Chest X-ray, PA view. Patient: 72 years old, sex M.
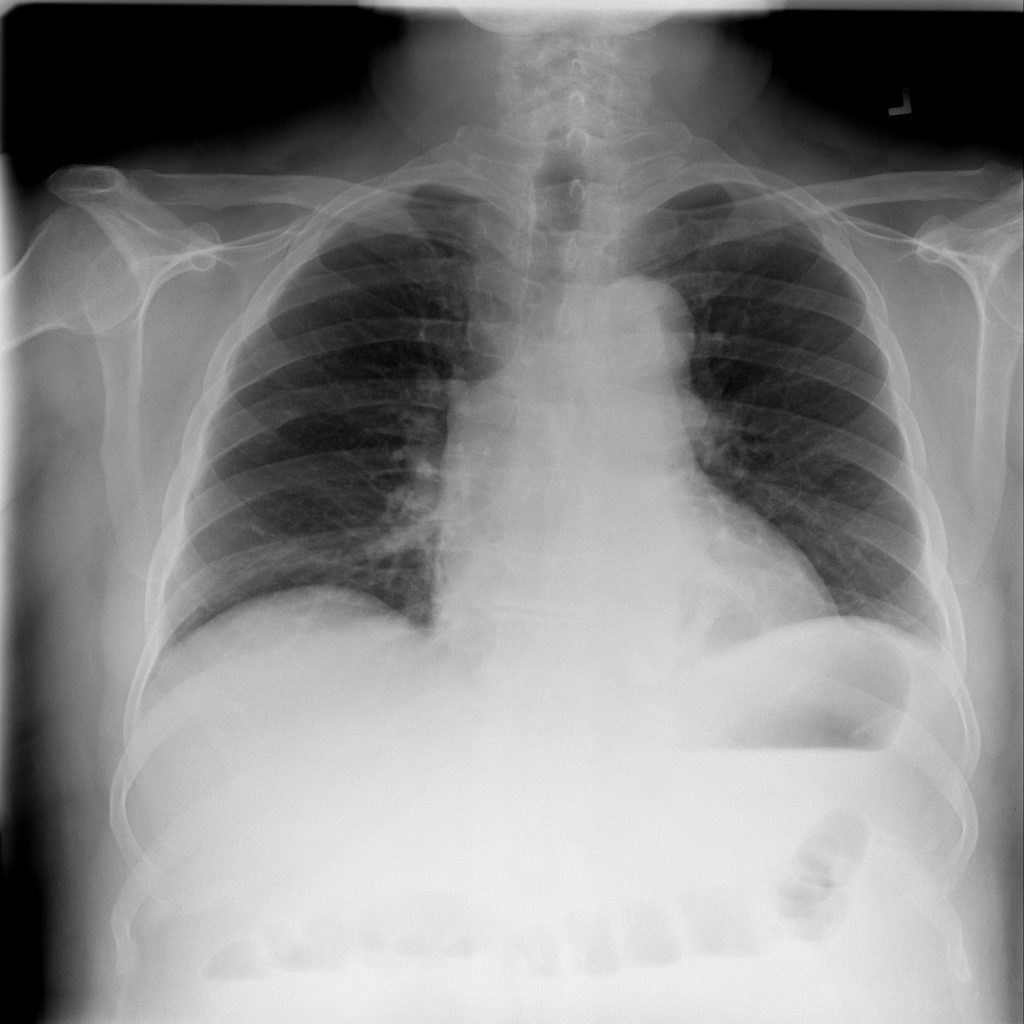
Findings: Effusion